Field crop: maize
Growth stage: 1
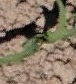
Species: maize